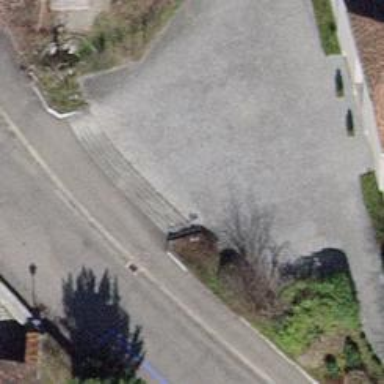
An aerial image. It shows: Set of steps on the road.